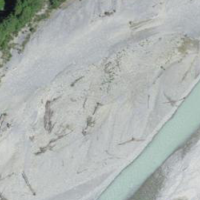
EUNIS habitat code: 47
Species observed at this site:
Polistes biglumis